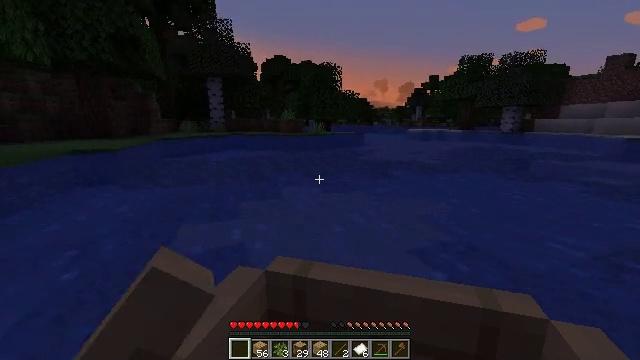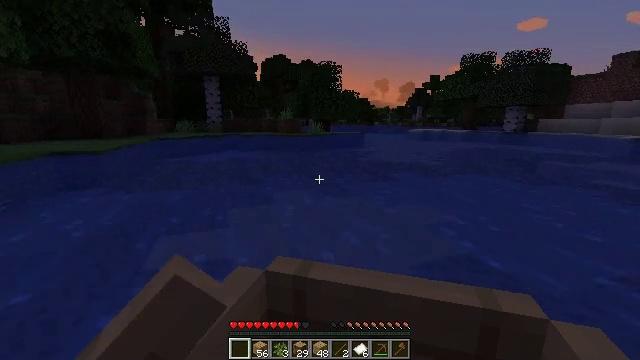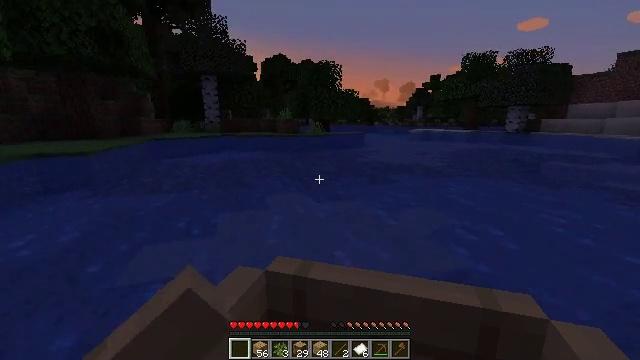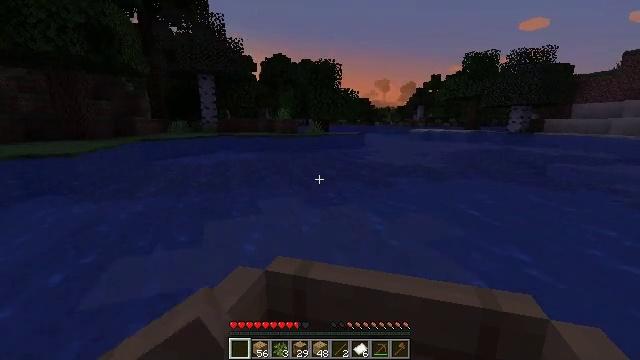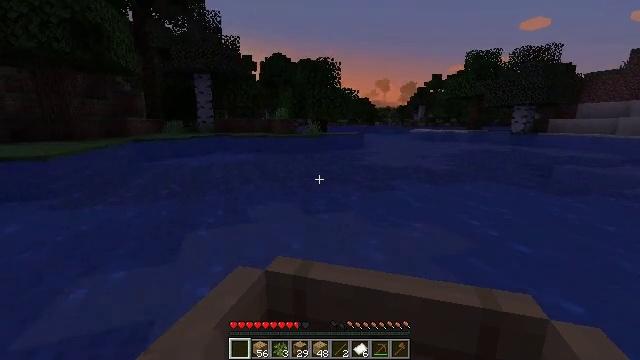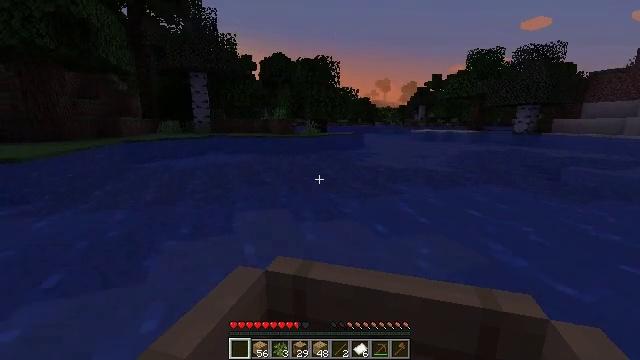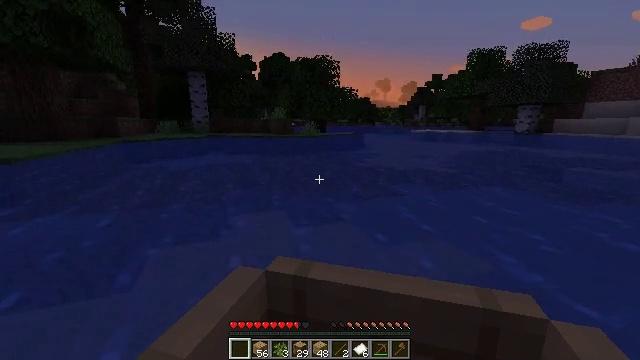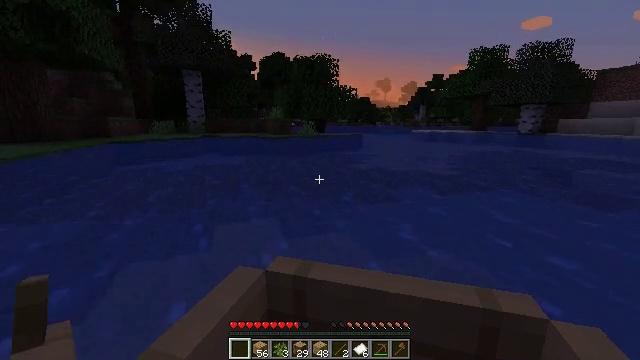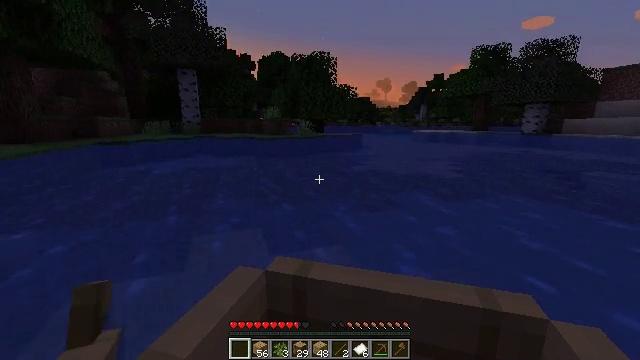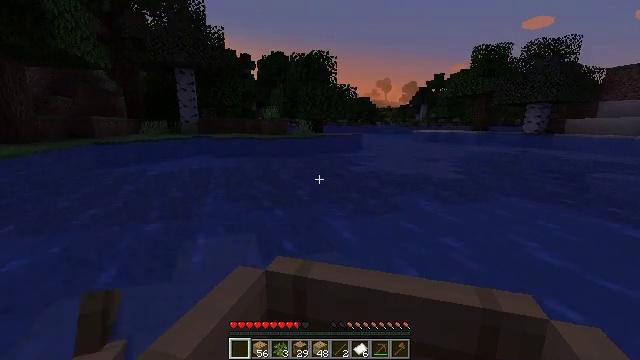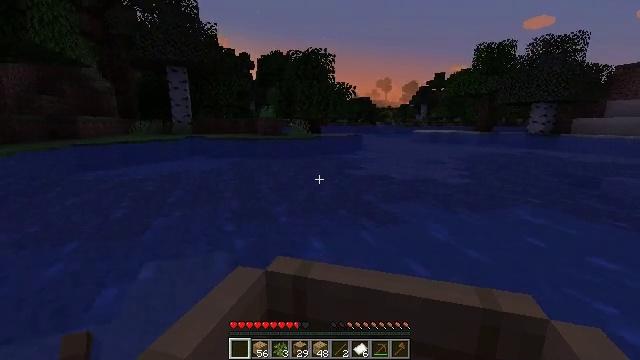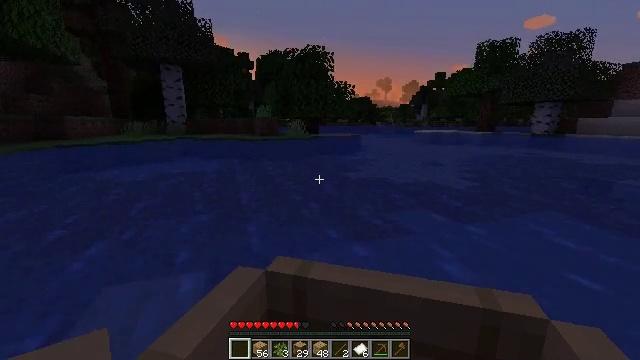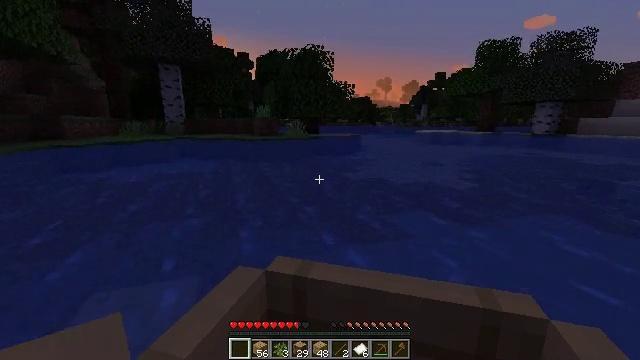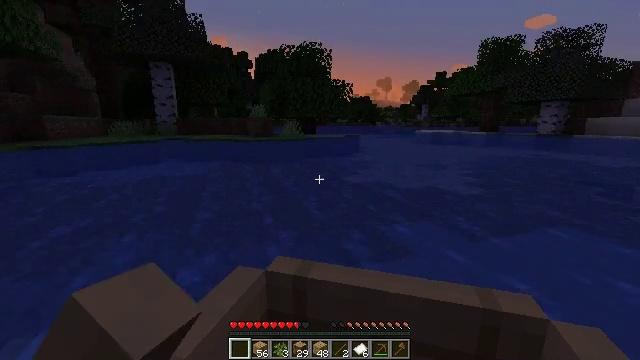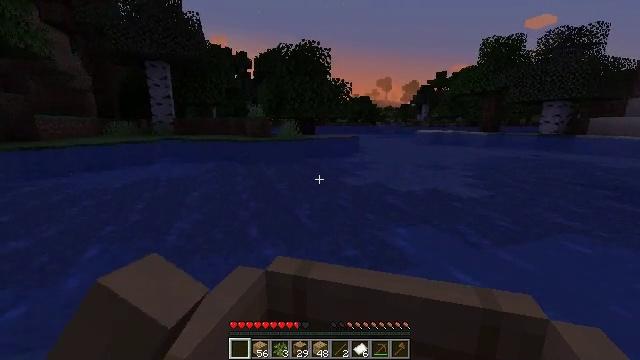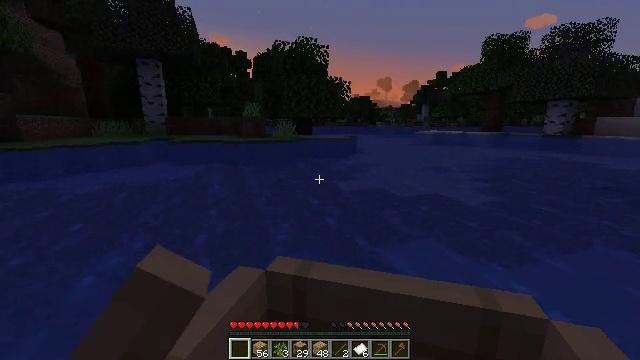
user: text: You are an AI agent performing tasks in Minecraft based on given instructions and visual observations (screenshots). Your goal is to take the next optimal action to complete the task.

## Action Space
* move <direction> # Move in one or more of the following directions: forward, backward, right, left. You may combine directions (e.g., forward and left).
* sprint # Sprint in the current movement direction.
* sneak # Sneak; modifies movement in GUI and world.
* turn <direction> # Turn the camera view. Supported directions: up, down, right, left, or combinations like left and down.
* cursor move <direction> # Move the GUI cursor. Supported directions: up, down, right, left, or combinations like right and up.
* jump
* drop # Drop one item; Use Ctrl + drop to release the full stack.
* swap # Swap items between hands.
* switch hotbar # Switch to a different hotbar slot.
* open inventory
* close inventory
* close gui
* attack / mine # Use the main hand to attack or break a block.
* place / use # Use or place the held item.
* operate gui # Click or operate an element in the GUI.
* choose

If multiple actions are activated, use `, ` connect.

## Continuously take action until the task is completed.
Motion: motion action
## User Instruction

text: Gather tall seagrass in the ocean.
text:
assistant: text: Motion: move forward
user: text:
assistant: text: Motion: move forward
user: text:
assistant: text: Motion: move forward
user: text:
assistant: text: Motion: move forward
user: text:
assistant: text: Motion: move forward
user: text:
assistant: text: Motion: move forward
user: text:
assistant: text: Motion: move forward
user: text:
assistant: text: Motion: move forward
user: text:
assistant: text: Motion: move forward
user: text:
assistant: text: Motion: move forward
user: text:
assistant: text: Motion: move forward
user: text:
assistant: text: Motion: move forward
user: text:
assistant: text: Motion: move forward
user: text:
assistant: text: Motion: move forward
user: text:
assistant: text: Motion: move forward
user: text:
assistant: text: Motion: move forward
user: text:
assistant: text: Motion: move forward
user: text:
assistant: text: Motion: move forward
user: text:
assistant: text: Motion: move forward
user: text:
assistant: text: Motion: move forward
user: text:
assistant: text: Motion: move forward
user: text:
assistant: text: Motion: move forward
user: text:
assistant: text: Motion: move forward
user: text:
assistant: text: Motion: move forward
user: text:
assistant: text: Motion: move forward
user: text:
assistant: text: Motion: move forward
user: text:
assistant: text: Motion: move forward
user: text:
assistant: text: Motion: move forward
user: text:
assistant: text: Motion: move forward
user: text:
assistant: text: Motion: move forward